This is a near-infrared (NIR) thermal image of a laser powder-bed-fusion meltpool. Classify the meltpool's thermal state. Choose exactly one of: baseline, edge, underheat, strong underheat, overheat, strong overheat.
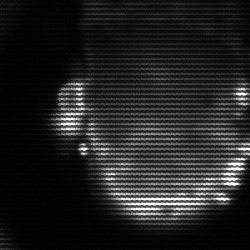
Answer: baseline